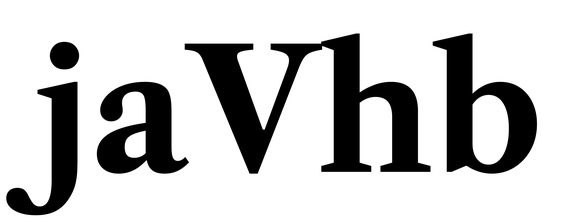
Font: LibreCaslonText_Bold